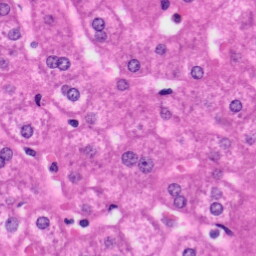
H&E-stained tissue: Liver